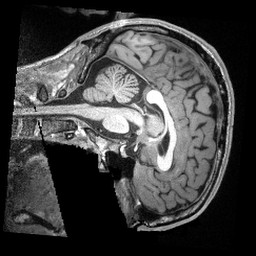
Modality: T1w
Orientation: sagittal